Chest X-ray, AP view. Patient: 26 years old, sex M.
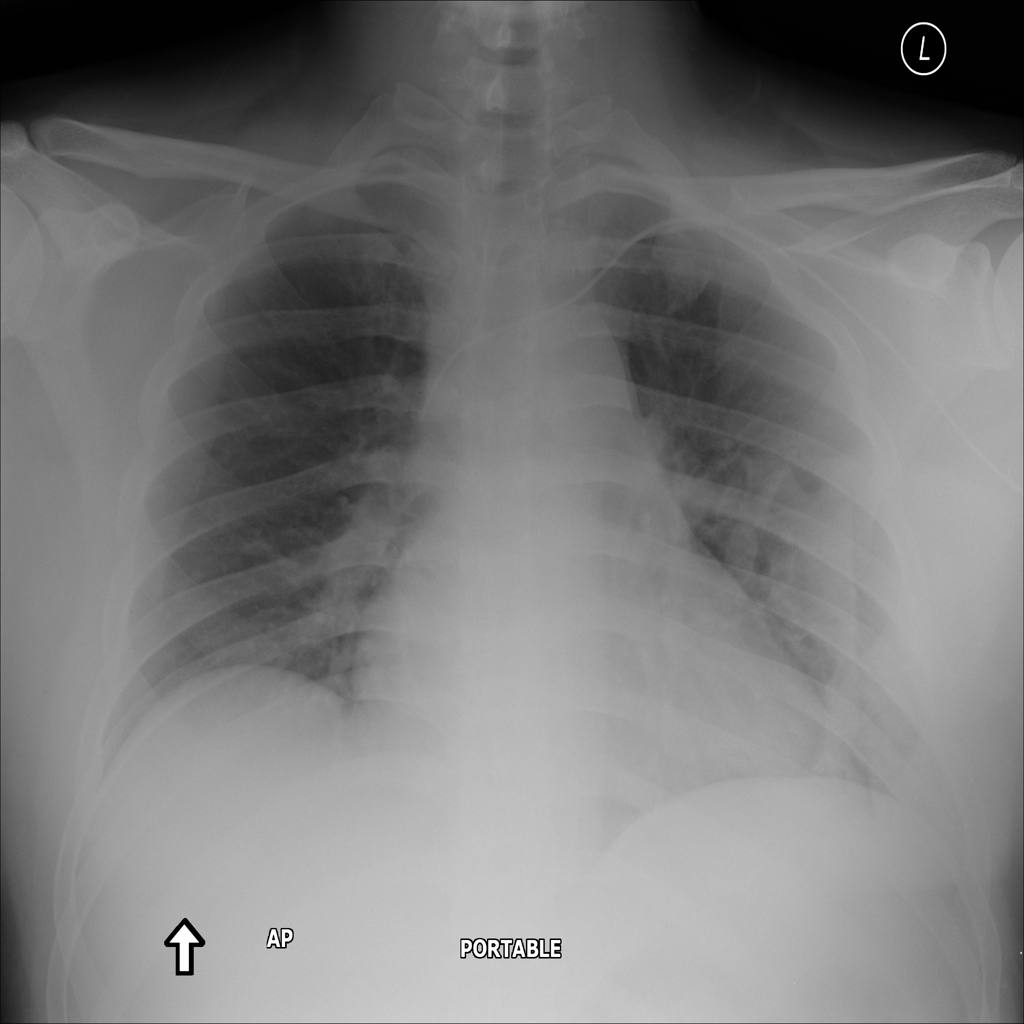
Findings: Atelectasis